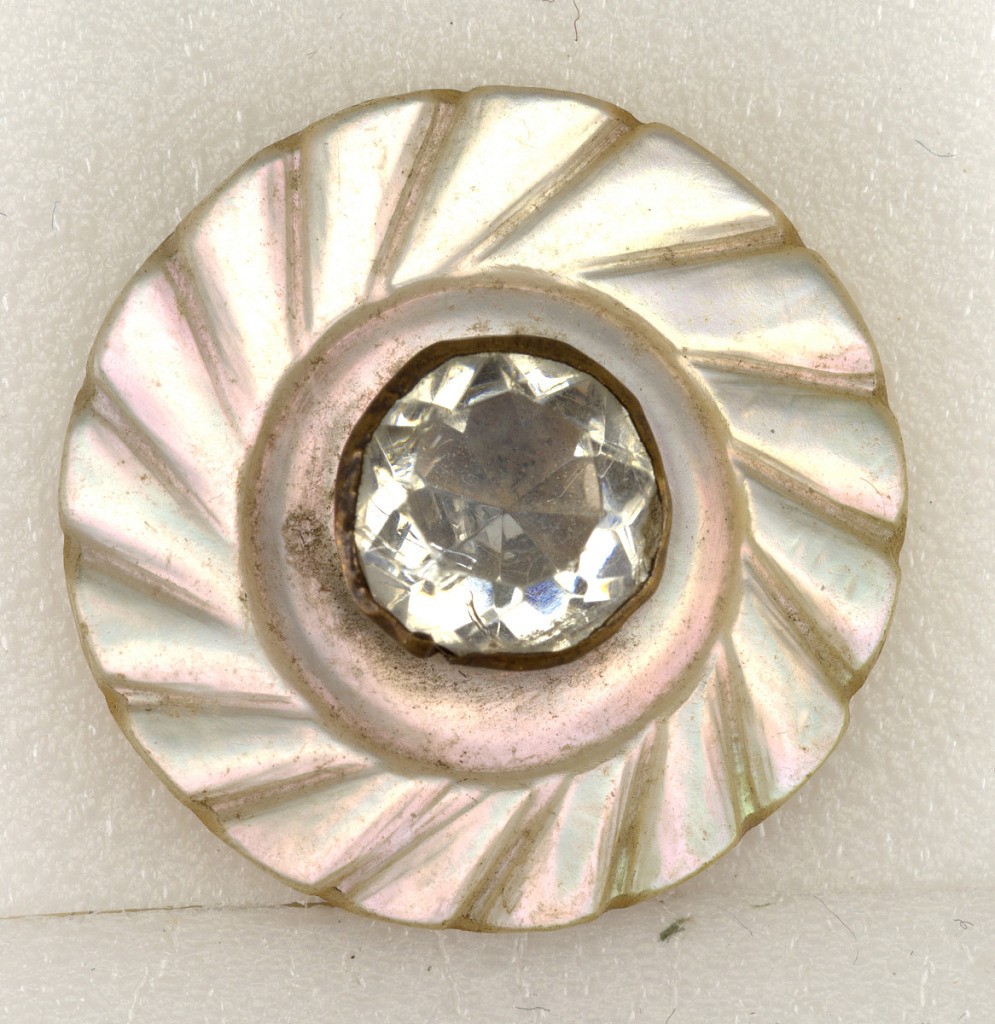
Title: Buttons
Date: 19th century
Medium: pearl shell, copper and glass
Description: circular buttons showing imitation jewel [white glass] set in copper on a disc of pearl cut in slanting radiates - copper shank.

On card 29